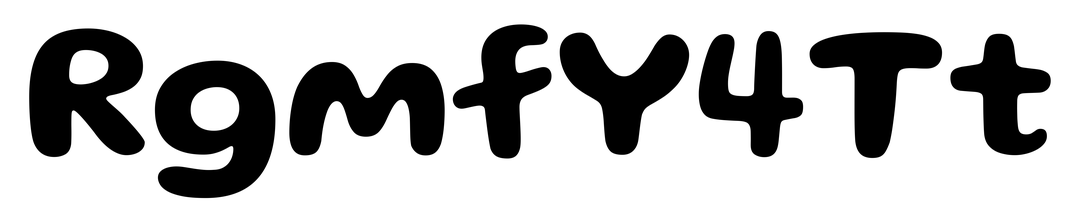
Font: Gluten_SemiBold